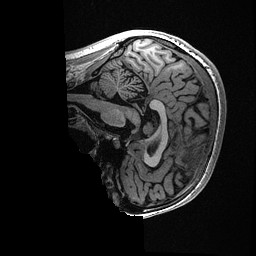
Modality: T1w
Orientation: sagittal
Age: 24
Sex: female
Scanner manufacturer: ge
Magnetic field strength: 3 T
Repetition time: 0.006952 s
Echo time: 0.00292 s